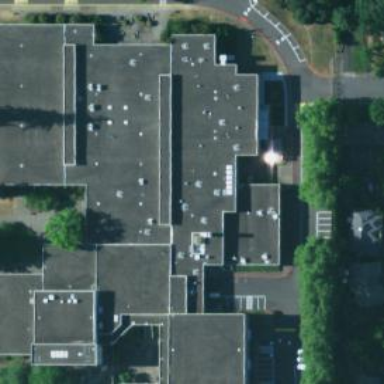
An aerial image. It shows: School building.